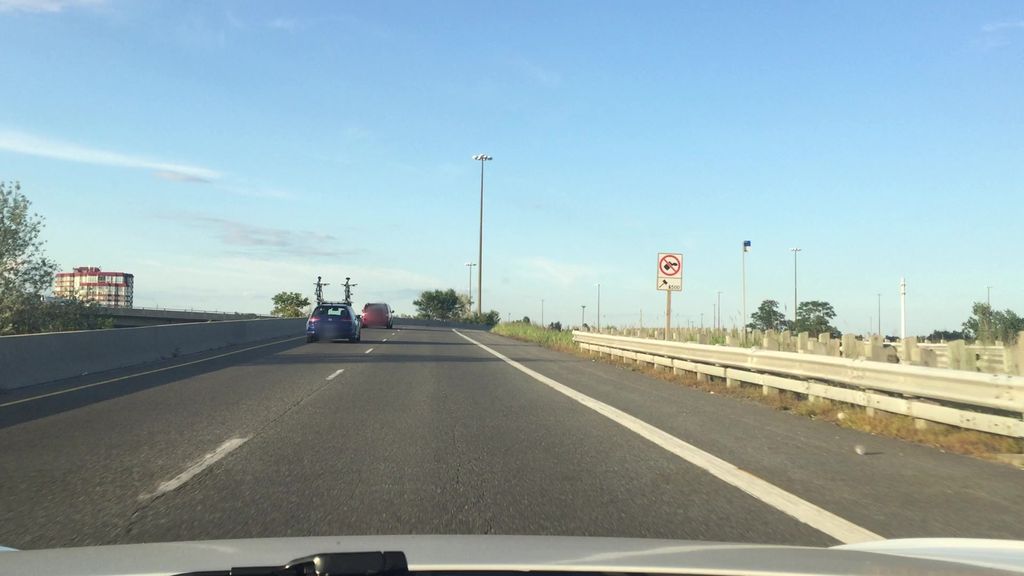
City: toronto